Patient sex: F
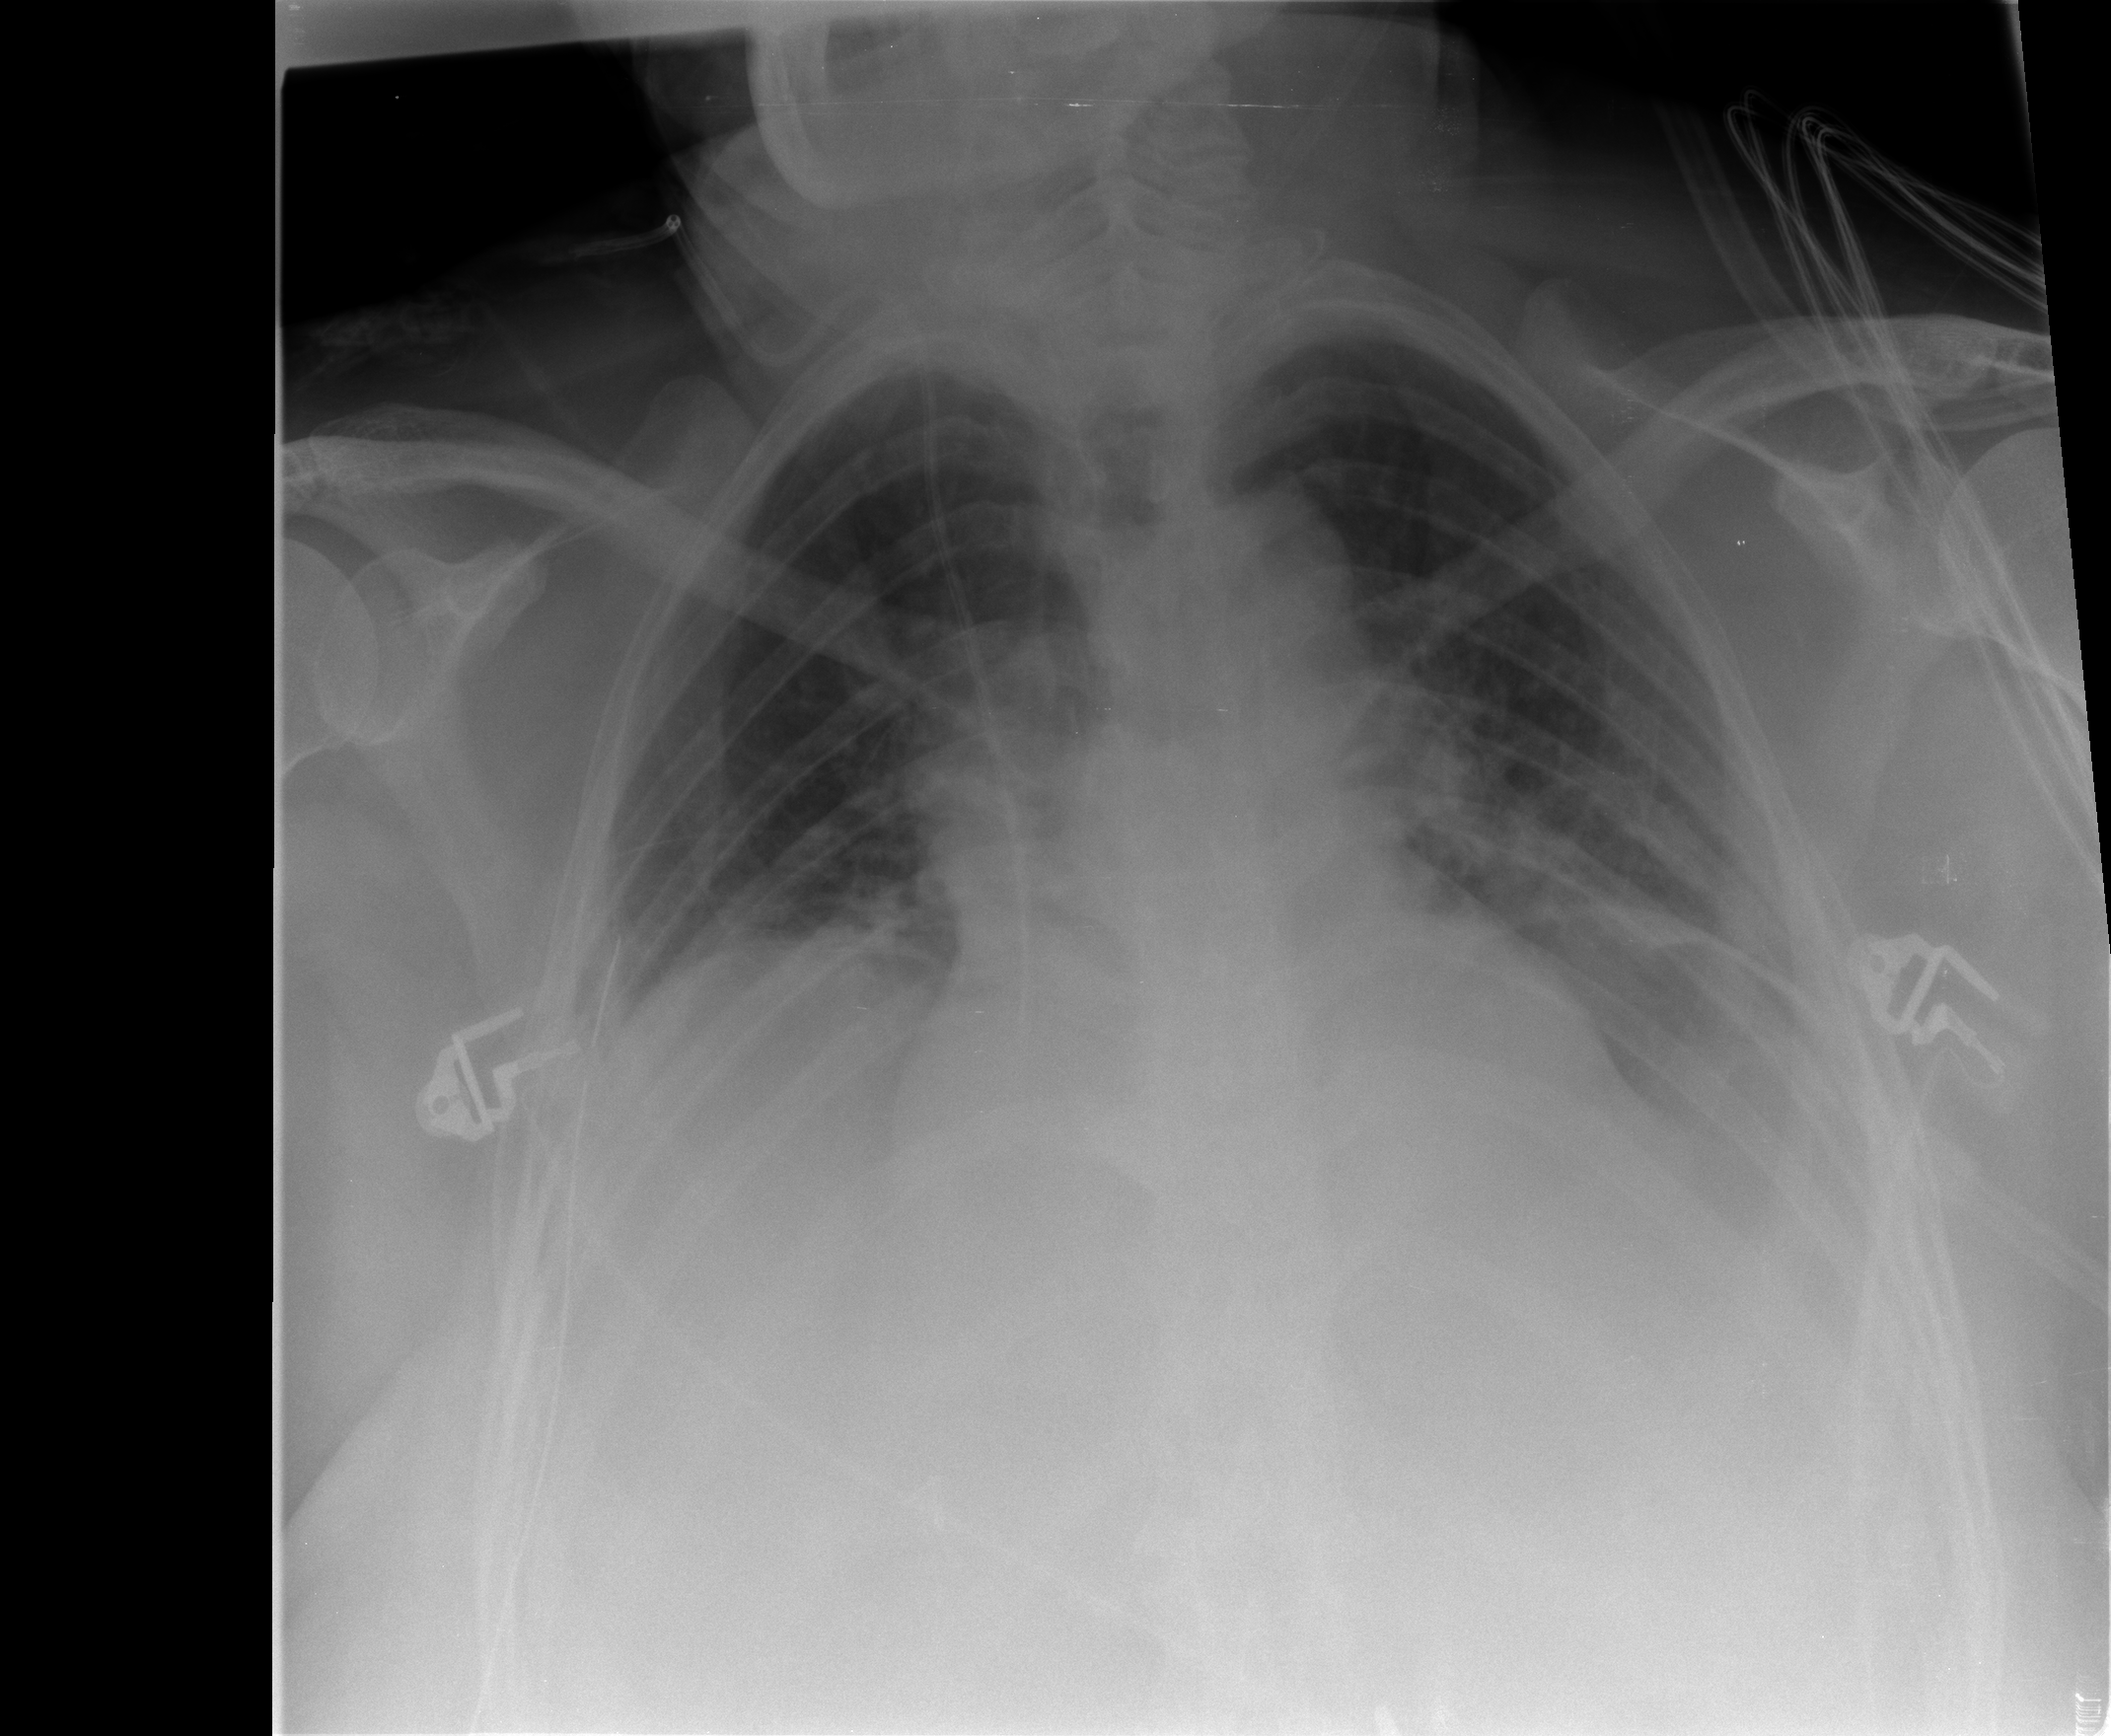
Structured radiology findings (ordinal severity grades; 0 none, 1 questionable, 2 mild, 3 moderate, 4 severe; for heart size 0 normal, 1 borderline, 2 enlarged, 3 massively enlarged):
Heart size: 0
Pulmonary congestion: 0
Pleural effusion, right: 2
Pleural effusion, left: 2
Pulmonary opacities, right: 0
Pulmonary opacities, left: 0
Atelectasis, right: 2
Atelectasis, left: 2